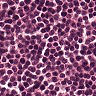
Metastatic tissue present: no